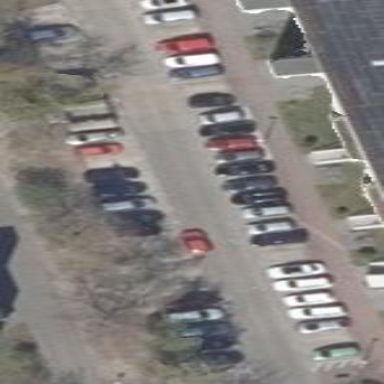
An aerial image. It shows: Street-side parking area with concrete surface.